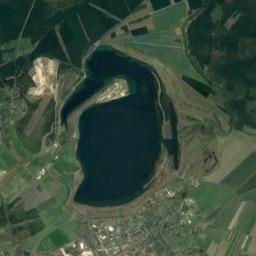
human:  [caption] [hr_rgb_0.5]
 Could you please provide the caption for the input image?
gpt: An irregularly shaped blue lake surrounded by forests, Fields, And residential areas .

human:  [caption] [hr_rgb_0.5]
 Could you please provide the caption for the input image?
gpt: There are green farmlands and some buildings around the lake .

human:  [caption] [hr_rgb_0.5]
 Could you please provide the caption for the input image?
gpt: The lake in the picture is small .

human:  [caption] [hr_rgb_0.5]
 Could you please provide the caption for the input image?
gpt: The lake lies in fields and villages and the water is deep green .

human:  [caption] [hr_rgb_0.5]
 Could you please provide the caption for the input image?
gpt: There are many meadows around the lake .